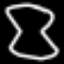
Label: hourglass